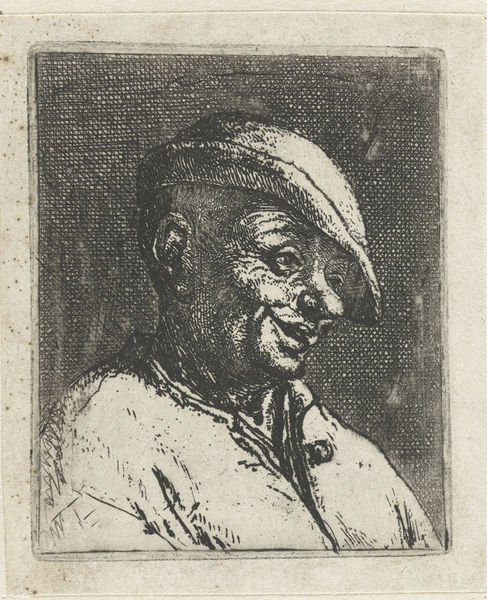
Titel: Buste van een lachende boer
Künstler: Adriaen van Ostade
Standort: Amsterdam
Institution: Rijksmuseum
Schlagwörter: kopf, mann, weiß, grau, hut, licht, mund, nase, ohr, schwarz, skizze, zeichnung, alt, hemd, jacke, kappe, mütze, augen, falten, gesicht, portrait, porträt, auge, realismus, kinn, knopf, lippen, lächeln, naturalismus, büste, lächelnd, bauer, lachen, tusche, druck, schraffur, holzstich, radierung, stich, bleistift, gravur, runzeln, fröhlich, holländisch, freundlich, kupferstich, quadrat, strichzeichnung, stockflecken, lachender, plattenrand